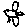
Label: bird